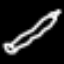
Label: pencil